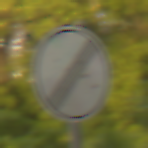
Verkehrszeichen: EndeSaemtlicherBegrenzungen
Umgebung: Outdoor, RoadRail
Tageszeit: SunriseSunset
Wetter: Clear
Licht: Natural
Jahreszeit: NotSpecified
Kontrast: LowContrast